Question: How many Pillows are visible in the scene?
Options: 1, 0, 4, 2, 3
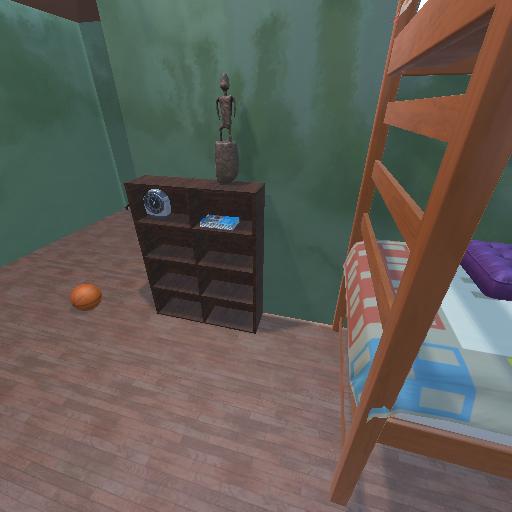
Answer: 1